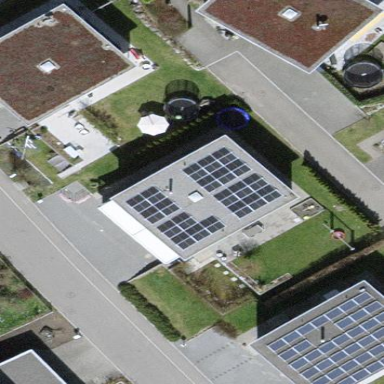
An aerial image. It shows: Solar photovoltaic panel generator.